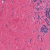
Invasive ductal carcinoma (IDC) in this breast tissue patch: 0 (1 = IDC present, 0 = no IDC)